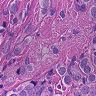
Metastatic tissue present: yes